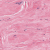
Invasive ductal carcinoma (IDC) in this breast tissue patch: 0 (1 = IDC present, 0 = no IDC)